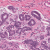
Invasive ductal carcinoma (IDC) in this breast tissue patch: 0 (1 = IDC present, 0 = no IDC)